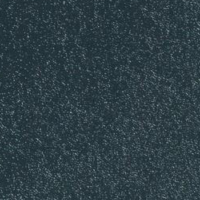
EUNIS habitat code: 14
Species observed at this site:
Podiceps cristatus